Question: I am trying to implement a simple 3d rendering program without the use of openGL. I have created matrix structures that I use to make a transformation matrix, a view matrix and a projection matrix. The product of this matrices is then divided by the fourth component (w = 1) of the mesh vertices to clip space before applying a viewProjectionMatrix to obtain the screen coordinates of the mesh.
It looks fine if the camera is far away from the mesh, but when I move it closer I obtain something like this :

It looks like every vertice that is not in the view space is displayed at the top of the screen. Do you have any idea of what causes that ?
Thank you very much !
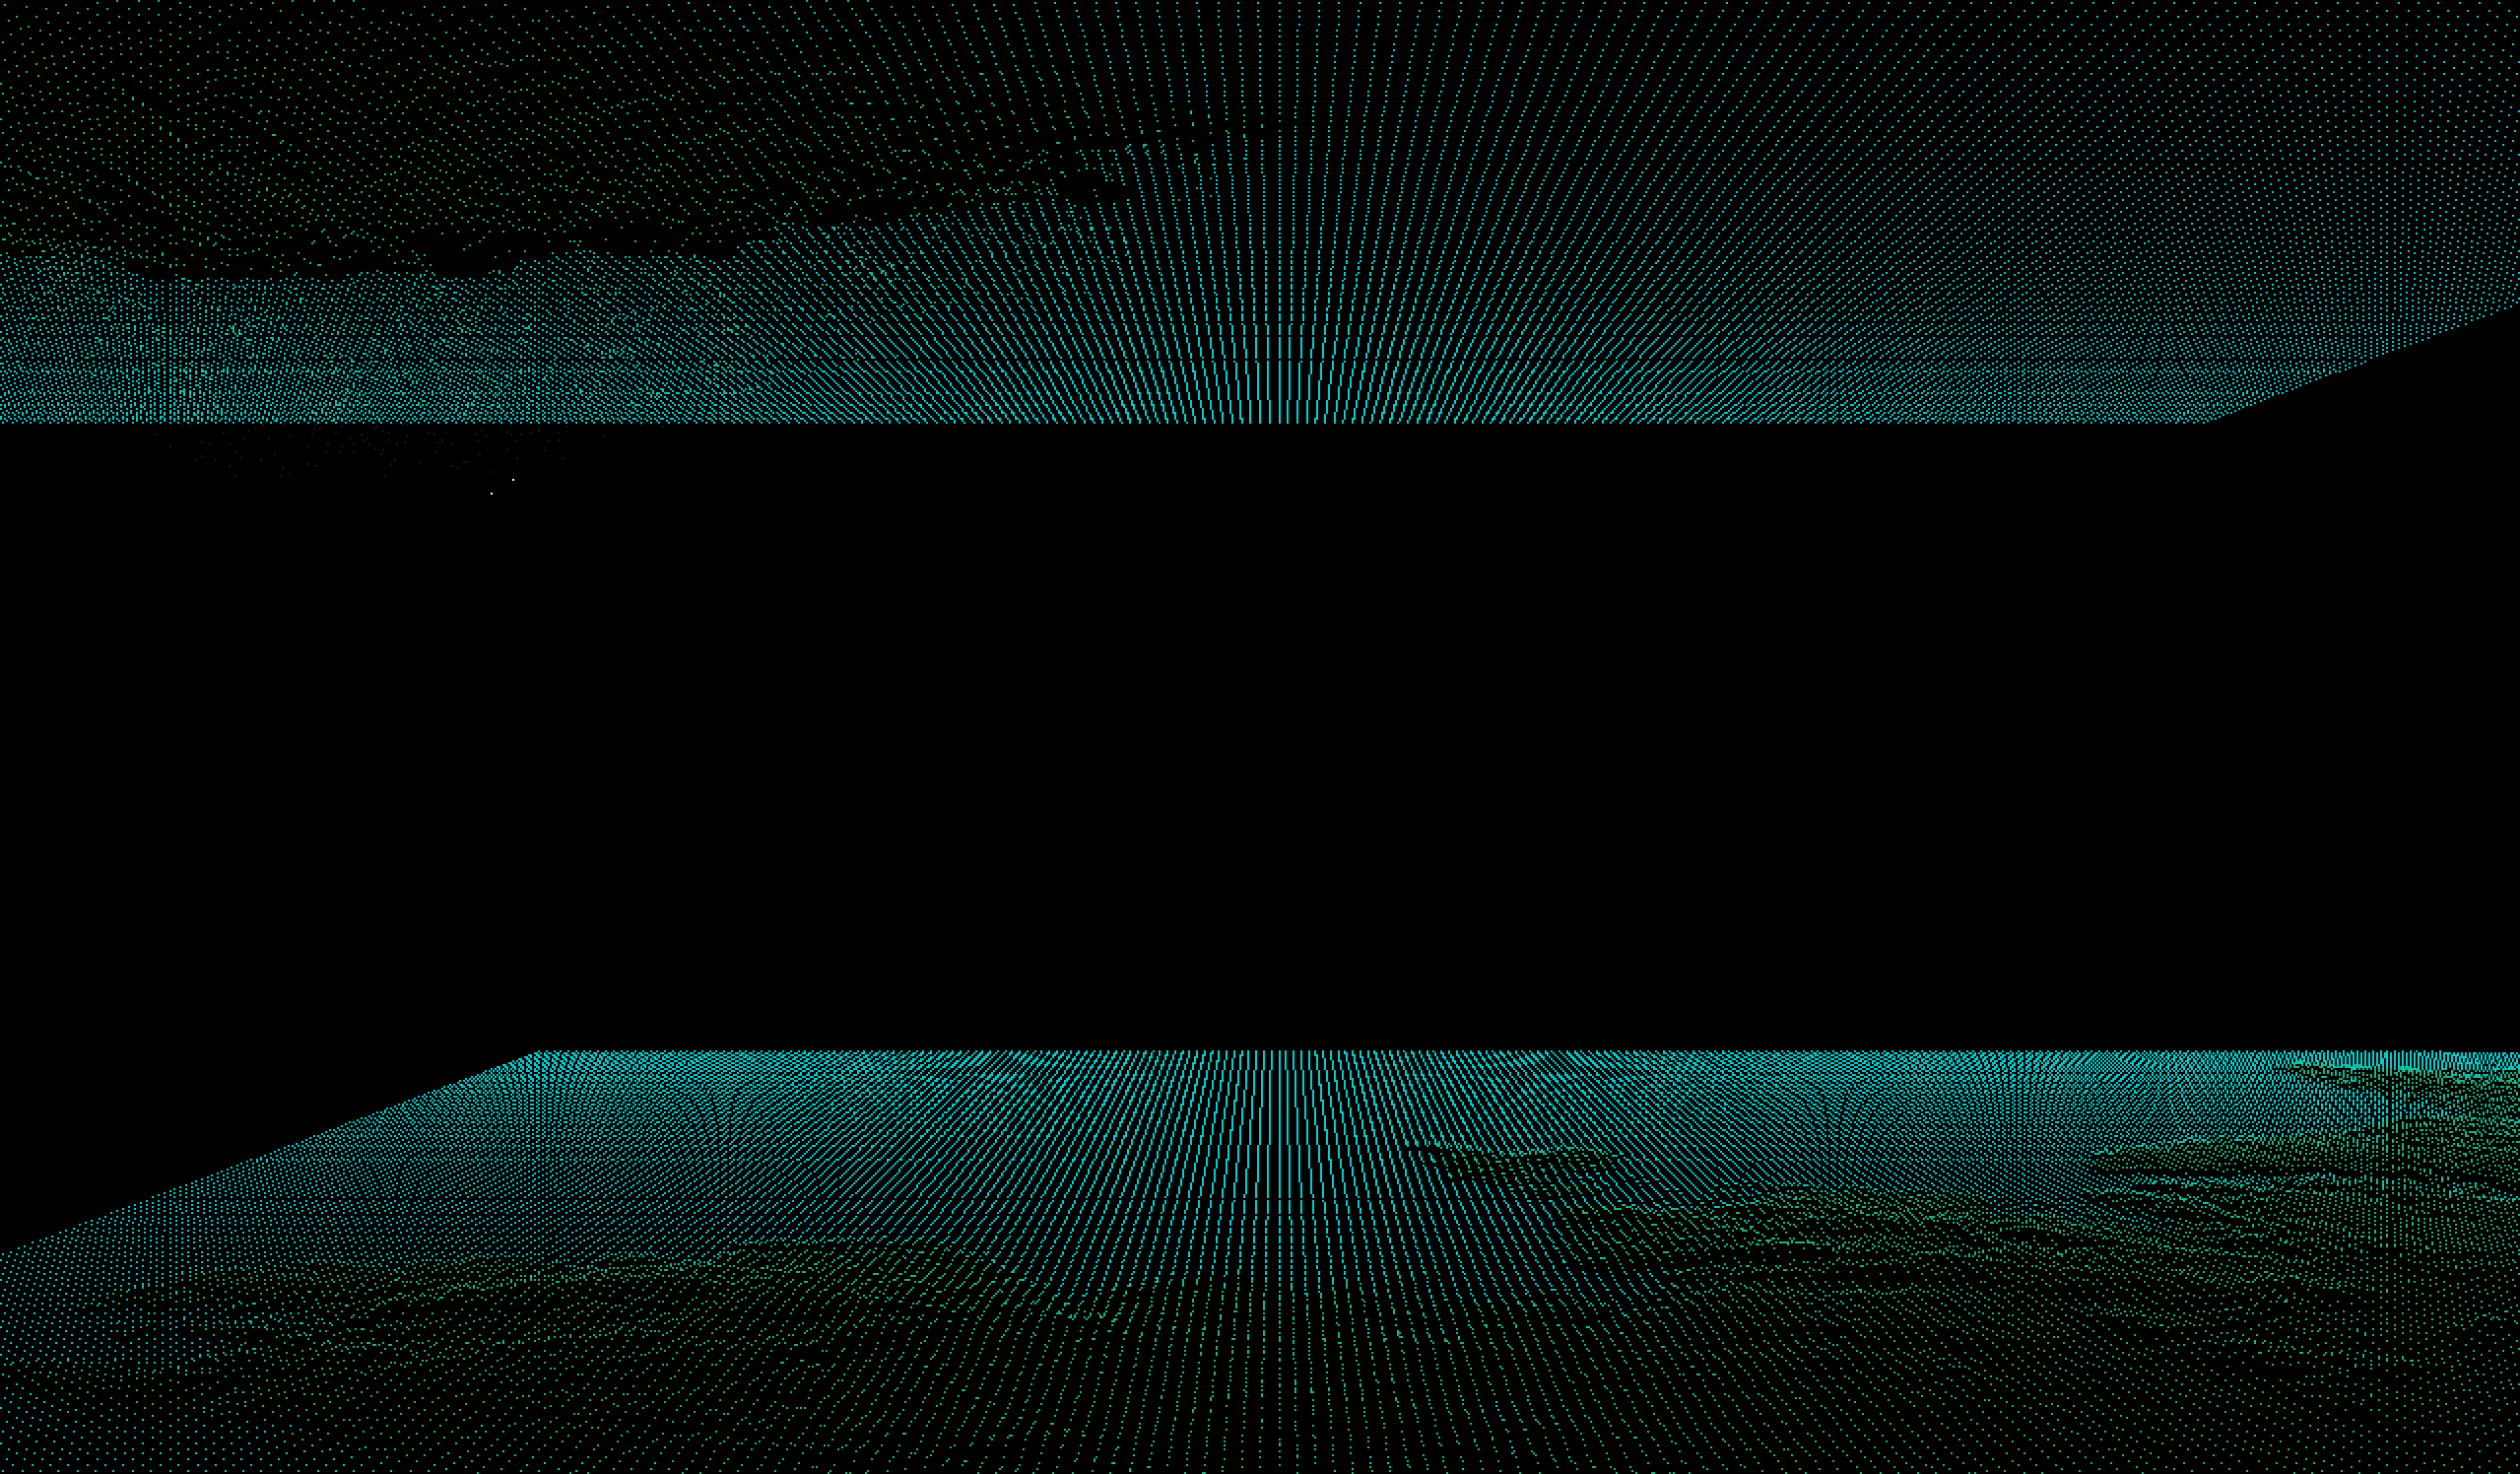
Answer: You may have forgotten to implement , which omits any geometry crossing a plane at a small predetermined distance in front of the camera. This is to stop them from crossing the perspective singularity, which is the position of the camera. Any geometry crossing this singularity will be inverted by the perspective projection.
(p.s. a commonly used clipping algorithm is <URL>